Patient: sex F, age 69
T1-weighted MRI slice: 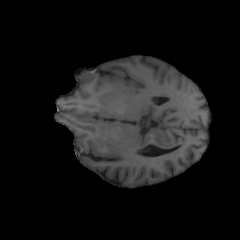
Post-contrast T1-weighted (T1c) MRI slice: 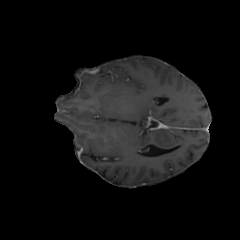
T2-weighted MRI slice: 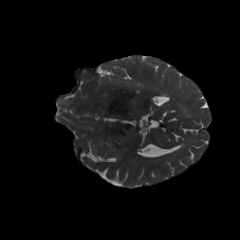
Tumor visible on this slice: no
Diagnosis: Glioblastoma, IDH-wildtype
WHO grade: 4